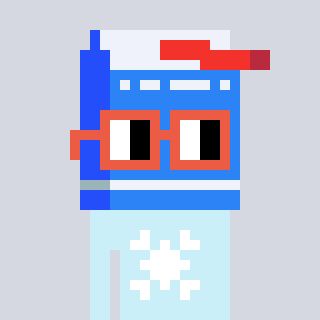
a pixel art character with square orange glasses, a milk-shaped head and a cold-colored body on a cool background